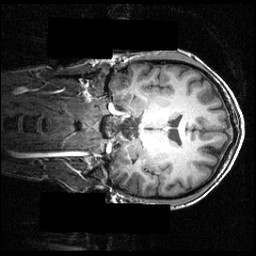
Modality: T1w
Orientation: coronal
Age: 26
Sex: male
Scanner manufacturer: siemens
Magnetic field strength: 3.951 T
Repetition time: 1.5 s
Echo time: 0.00335 s